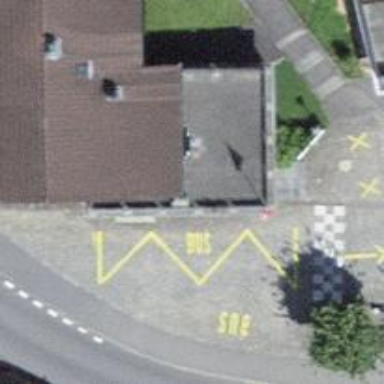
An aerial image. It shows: Public transport stop position.